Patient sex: F
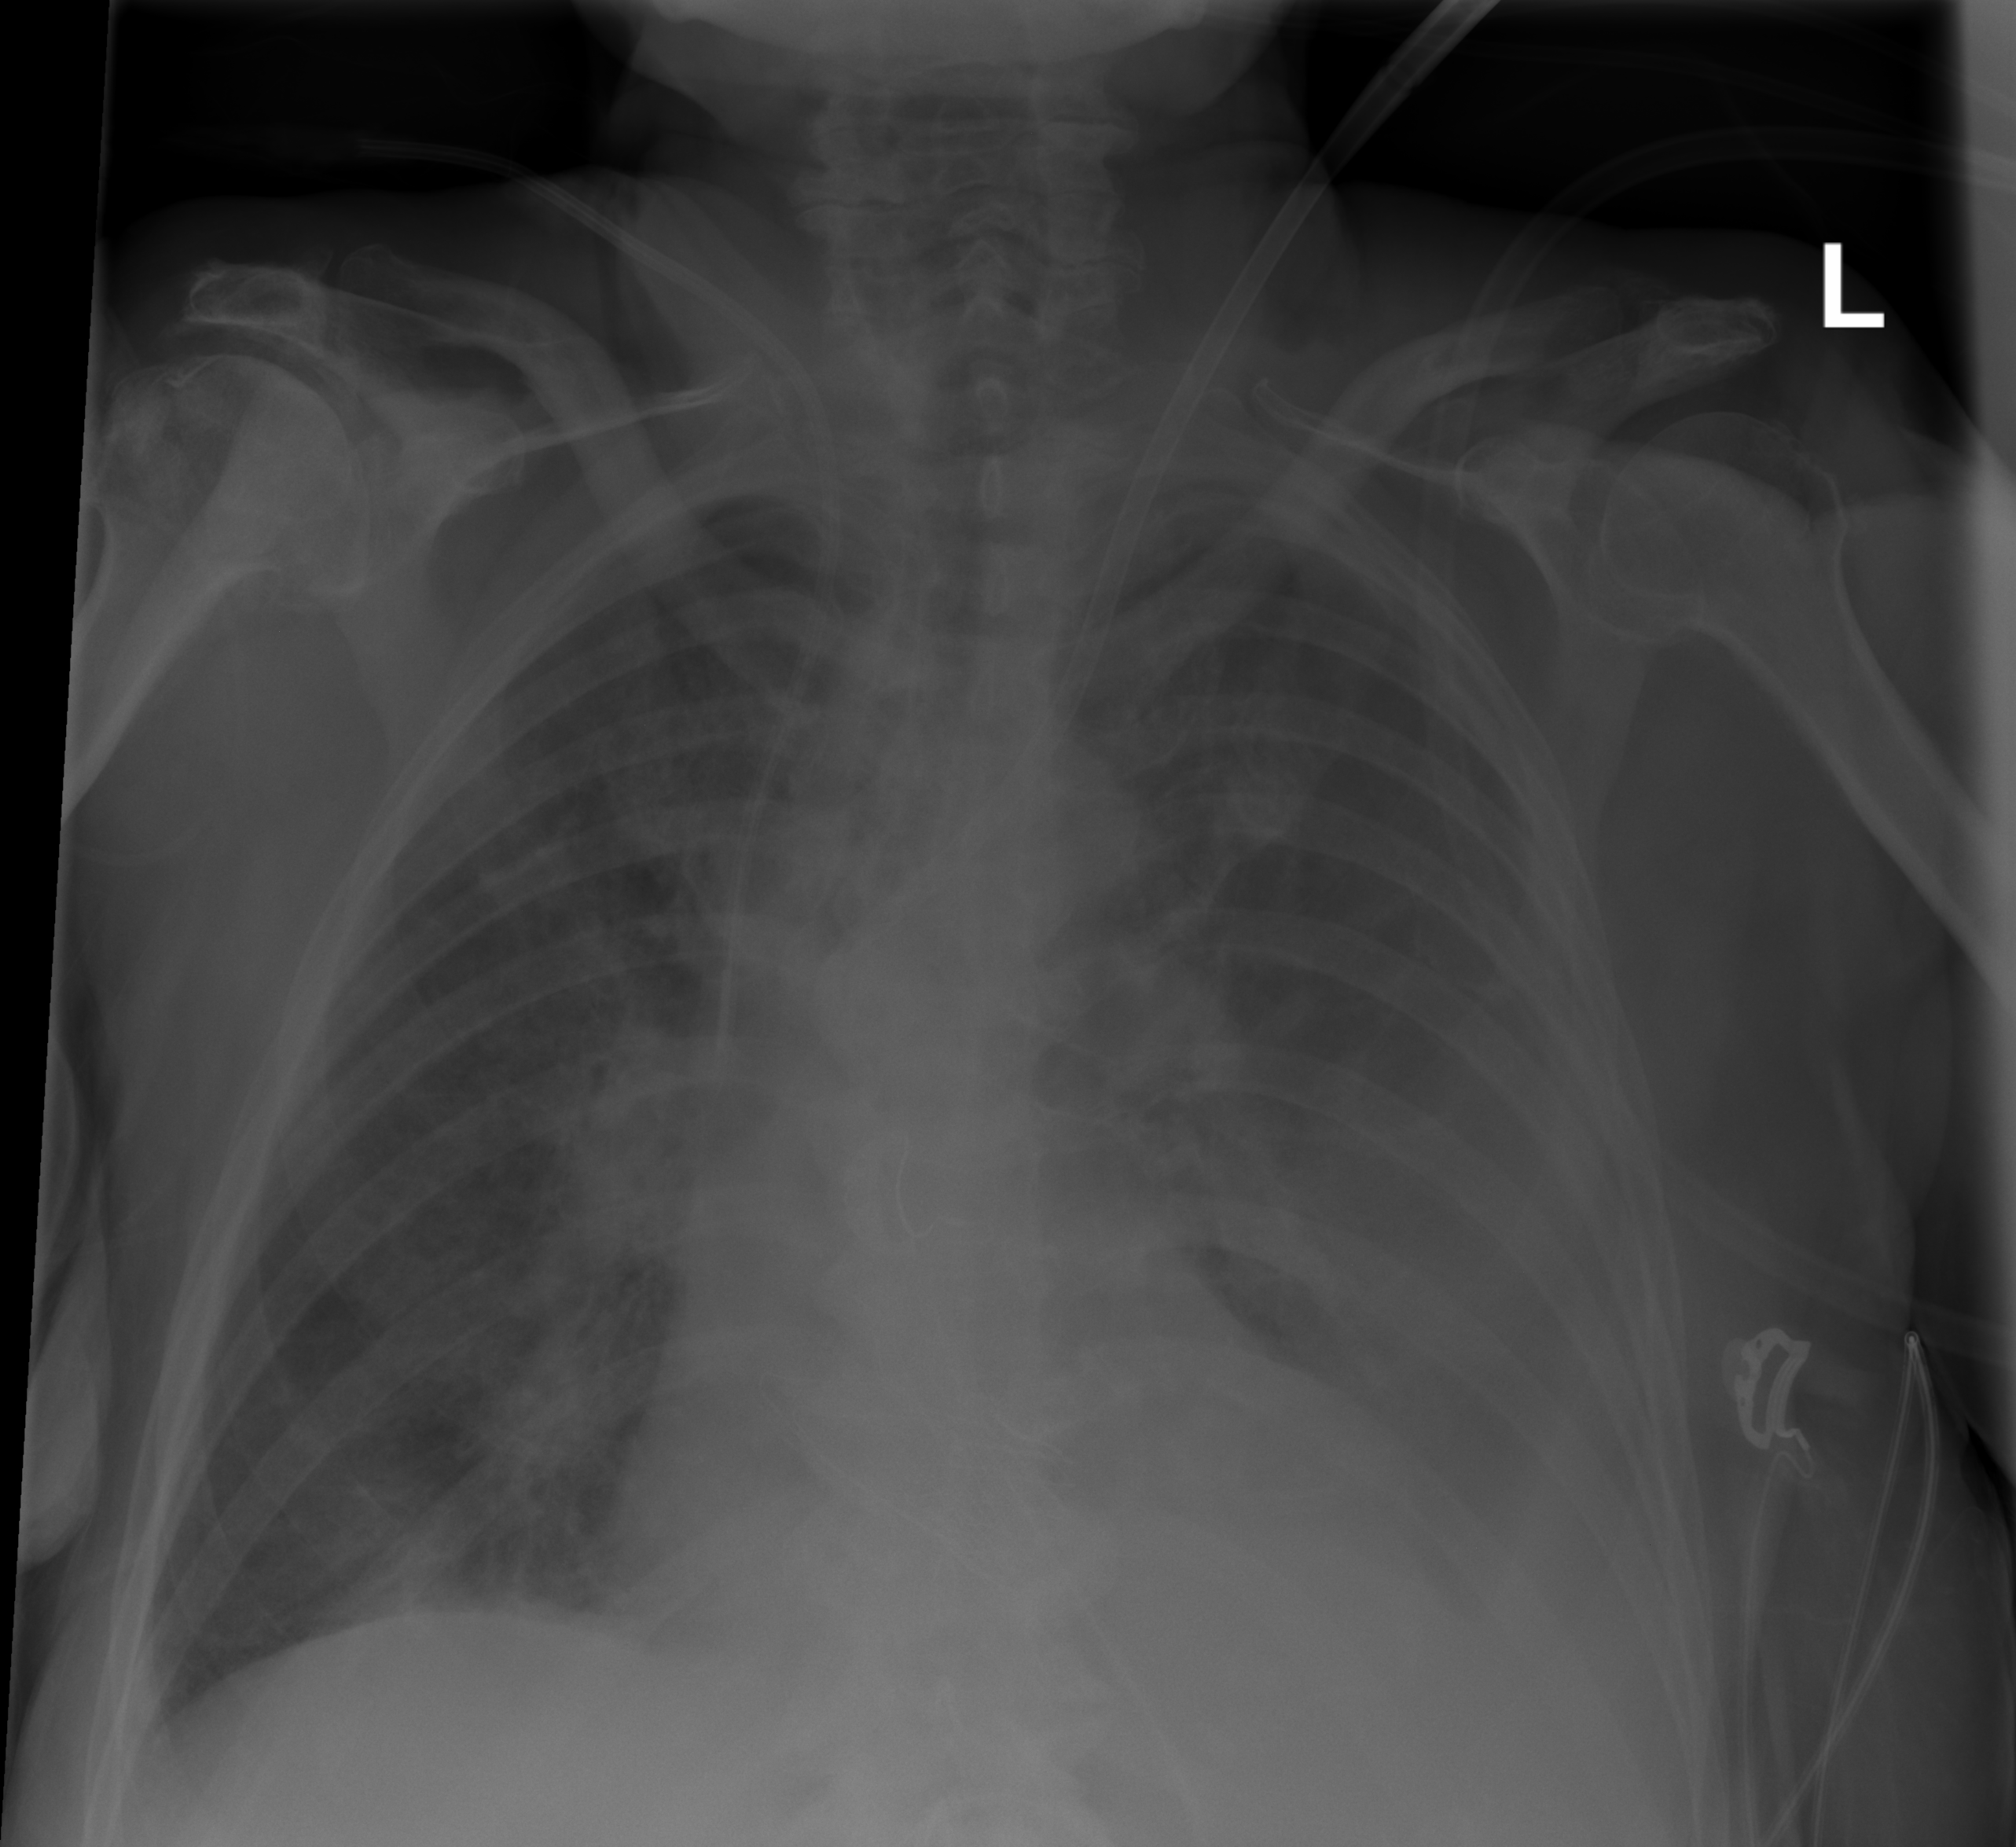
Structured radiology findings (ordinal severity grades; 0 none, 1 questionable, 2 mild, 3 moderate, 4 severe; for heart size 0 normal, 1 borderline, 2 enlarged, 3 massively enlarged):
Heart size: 1
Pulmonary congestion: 2
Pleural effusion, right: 1
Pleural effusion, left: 4
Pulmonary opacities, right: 2
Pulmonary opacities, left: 2
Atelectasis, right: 0
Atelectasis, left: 3